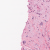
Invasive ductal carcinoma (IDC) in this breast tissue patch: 1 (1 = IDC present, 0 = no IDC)